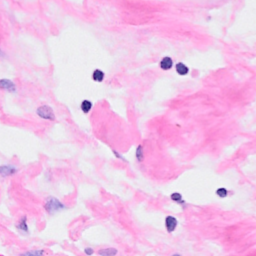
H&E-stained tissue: Breast